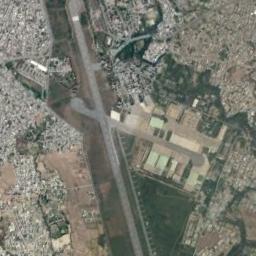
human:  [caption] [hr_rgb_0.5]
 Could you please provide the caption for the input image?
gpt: The airport has three staggered runways .

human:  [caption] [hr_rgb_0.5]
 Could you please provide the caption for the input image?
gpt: An airport with two intersecting runways on the lawn and dense residential areas around the airport .

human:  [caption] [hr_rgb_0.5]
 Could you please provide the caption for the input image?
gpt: There is an airport surrounded by many houses .

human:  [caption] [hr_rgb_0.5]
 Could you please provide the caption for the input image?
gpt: A complex airport built on a huge lawn surrounded by a residential area .

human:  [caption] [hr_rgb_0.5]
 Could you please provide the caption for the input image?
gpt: The road is straight and long at the airport .